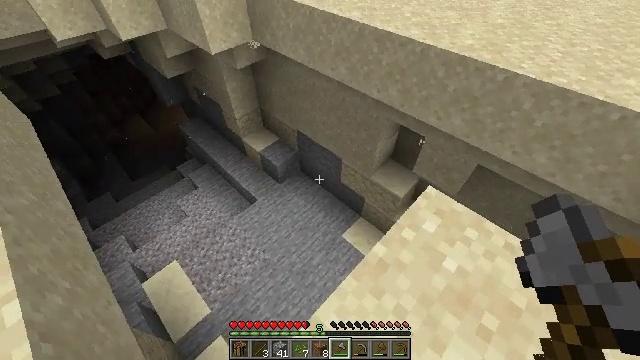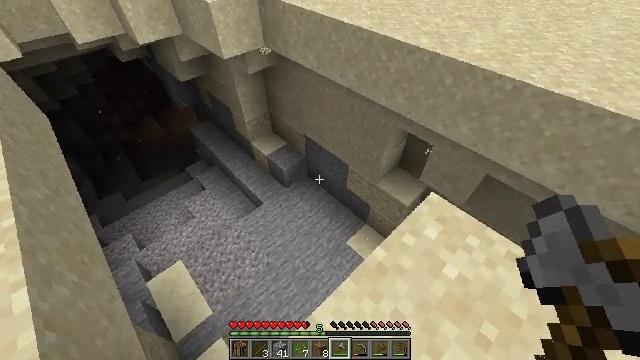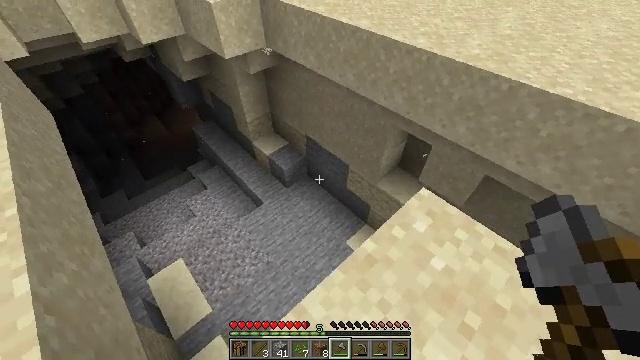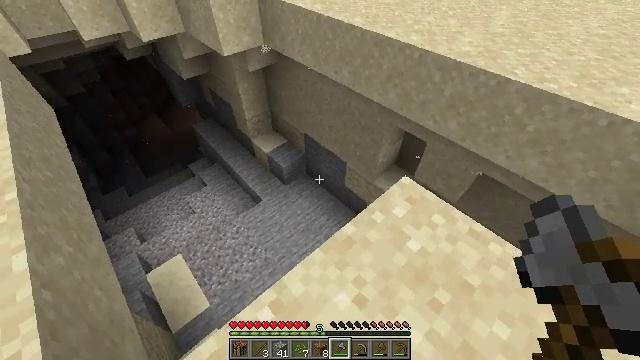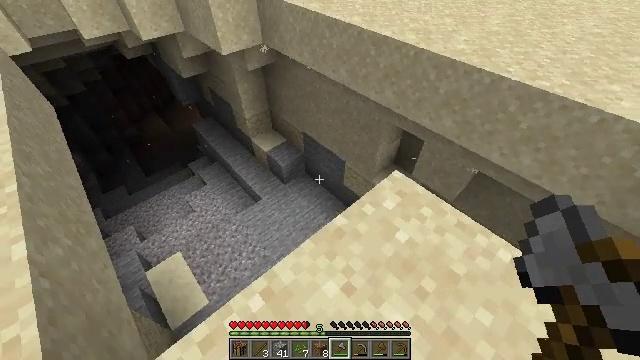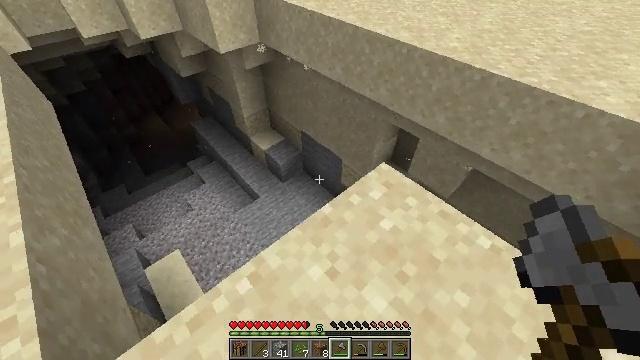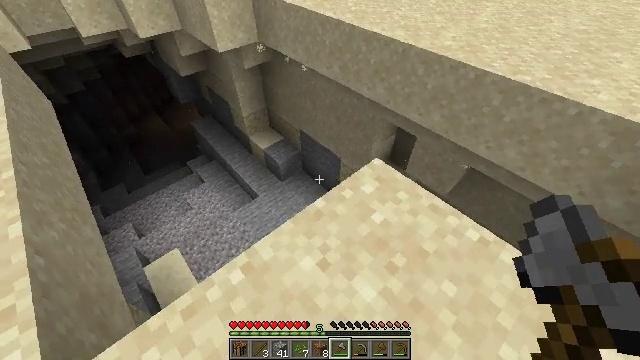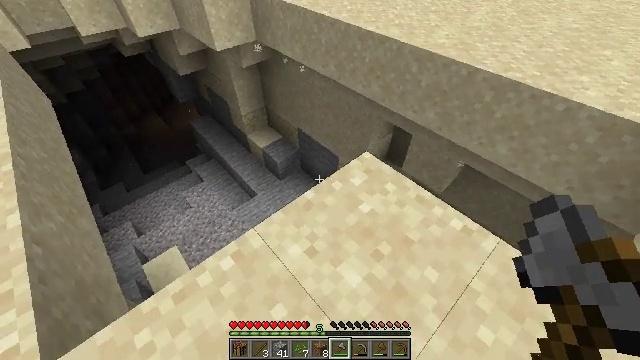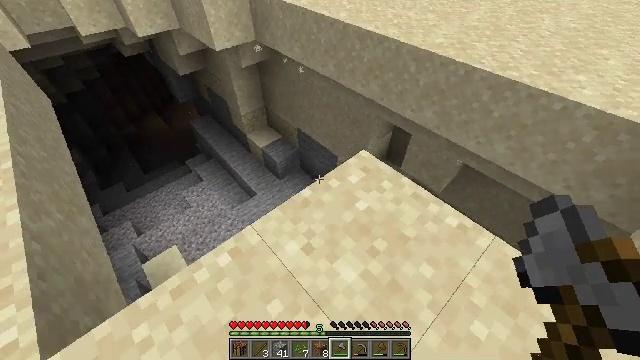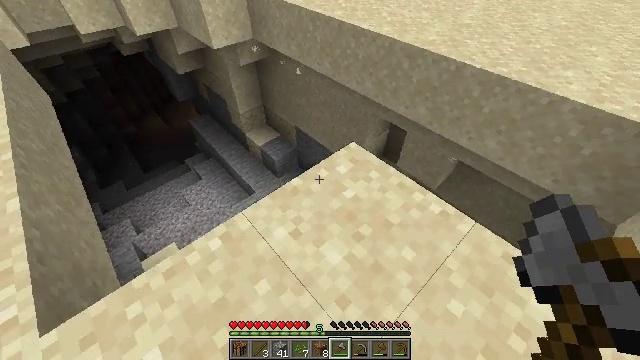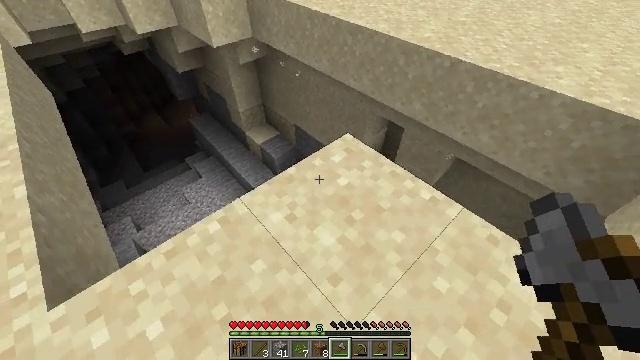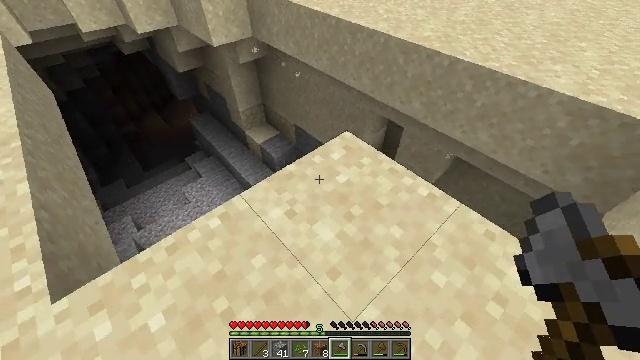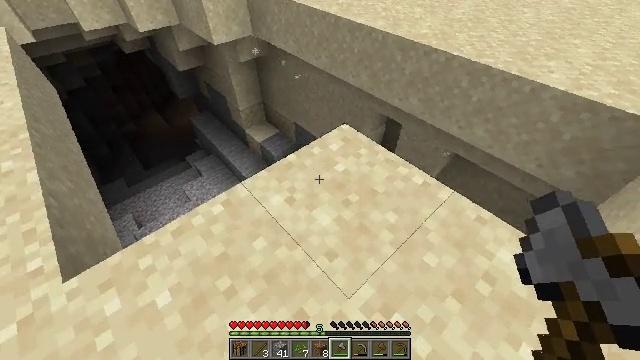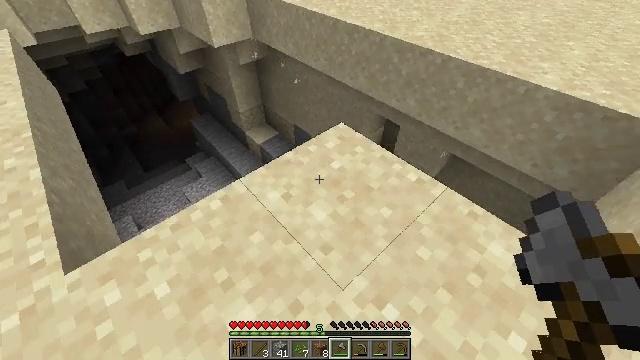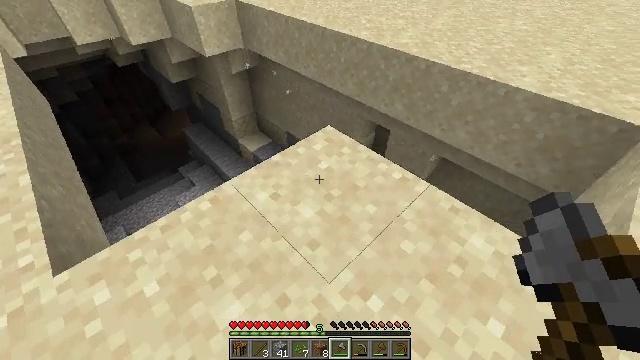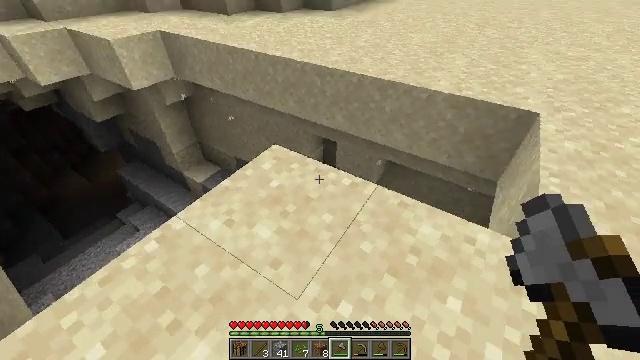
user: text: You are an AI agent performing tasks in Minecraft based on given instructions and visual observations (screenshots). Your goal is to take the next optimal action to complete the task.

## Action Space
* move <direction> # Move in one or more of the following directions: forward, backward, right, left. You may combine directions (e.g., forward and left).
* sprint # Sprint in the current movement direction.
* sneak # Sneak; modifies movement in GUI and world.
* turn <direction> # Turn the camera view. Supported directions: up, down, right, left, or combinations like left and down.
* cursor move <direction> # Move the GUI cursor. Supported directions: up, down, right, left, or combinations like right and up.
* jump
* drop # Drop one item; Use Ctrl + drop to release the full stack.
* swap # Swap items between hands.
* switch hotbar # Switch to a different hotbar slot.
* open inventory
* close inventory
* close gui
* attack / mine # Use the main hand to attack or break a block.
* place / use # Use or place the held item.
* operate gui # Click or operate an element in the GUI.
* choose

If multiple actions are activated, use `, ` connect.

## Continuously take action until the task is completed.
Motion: motion action
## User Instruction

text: Gather cactus by attacking it.
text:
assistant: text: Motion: move back and move right, sneak, turn left and up
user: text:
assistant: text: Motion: move back and move right, sneak
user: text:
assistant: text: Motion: move back and move right, sneak
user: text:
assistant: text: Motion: move back and move right, sneak
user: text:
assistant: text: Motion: move back and move right, sneak
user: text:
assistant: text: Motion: move back and move right, sneak
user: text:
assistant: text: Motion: move back and move right, sneak
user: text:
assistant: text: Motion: move back and move right, sneak
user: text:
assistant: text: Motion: move back, sneak
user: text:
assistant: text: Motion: move back, sneak
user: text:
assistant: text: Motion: move back, sneak
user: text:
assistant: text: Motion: move back, sneak
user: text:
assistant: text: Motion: move back and move right, sneak
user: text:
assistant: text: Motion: move back and move right, sneak, turn right and up
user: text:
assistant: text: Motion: move back and move right, sneak, turn right and up
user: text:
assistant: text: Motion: move back and move right, sneak, turn right and up
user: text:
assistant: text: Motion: move back and move right, sneak, turn right and up
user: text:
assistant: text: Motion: move right, turn right and up
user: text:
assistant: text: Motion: move right, turn right and up
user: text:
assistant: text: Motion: move right, turn right and up
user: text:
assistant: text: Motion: move forward and move right, turn right and up
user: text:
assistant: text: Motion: move forward and move right, turn right and up
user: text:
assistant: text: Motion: move forward, turn right and up
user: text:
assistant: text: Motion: turn up
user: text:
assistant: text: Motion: no_op
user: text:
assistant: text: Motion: move forward
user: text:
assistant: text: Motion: move forward
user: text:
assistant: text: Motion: move forward, turn right and up
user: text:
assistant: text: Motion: turn right
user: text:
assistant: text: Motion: move forward, turn right